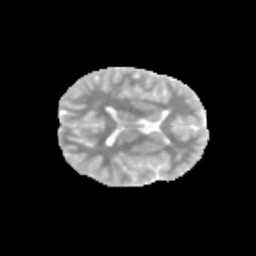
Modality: MD
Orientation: axial
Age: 11
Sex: female
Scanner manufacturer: siemens
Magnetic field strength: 3 T
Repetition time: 3.8 s
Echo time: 0.07 s